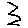
Label: zigzag